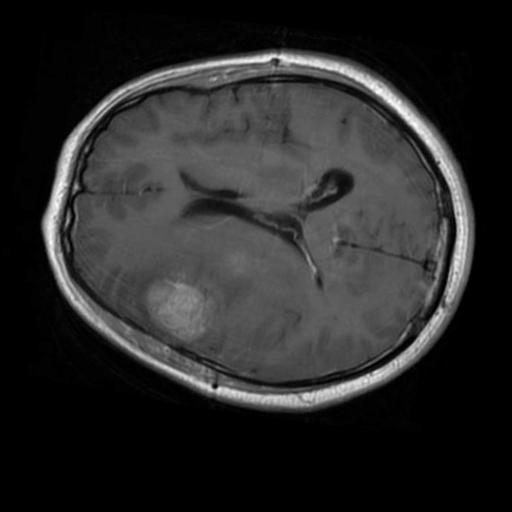
Label: brain_menin